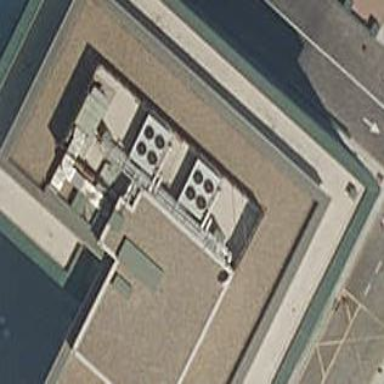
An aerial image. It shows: Part of building.